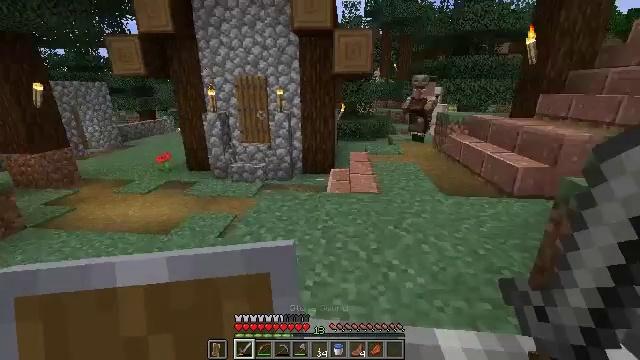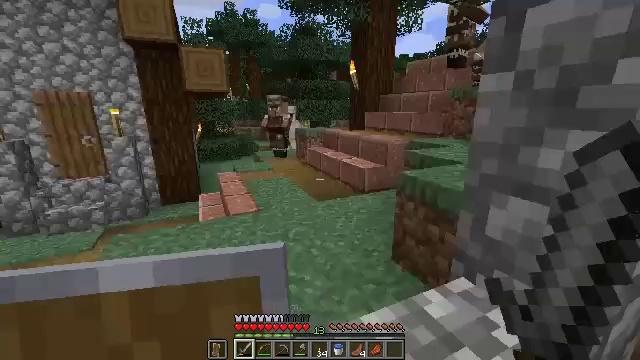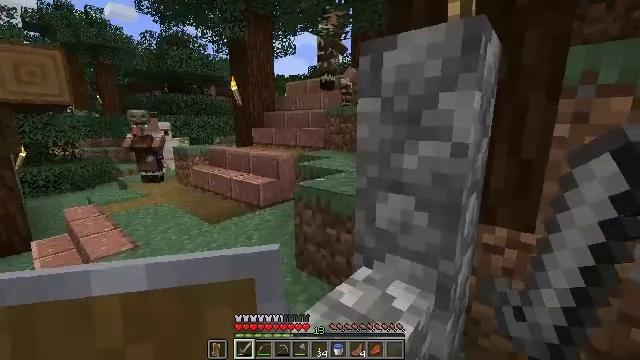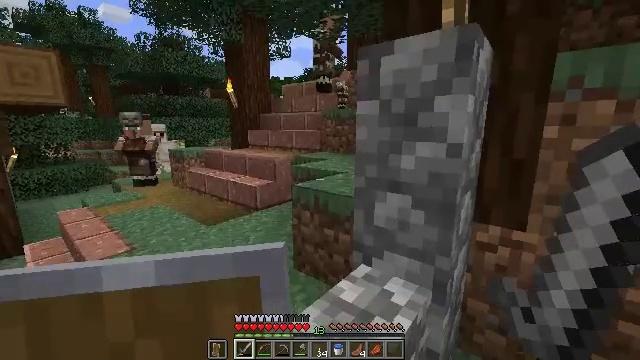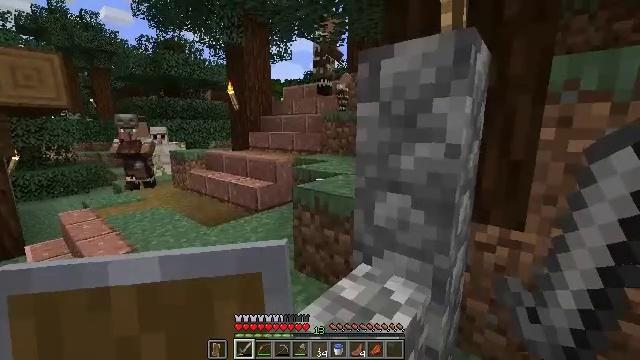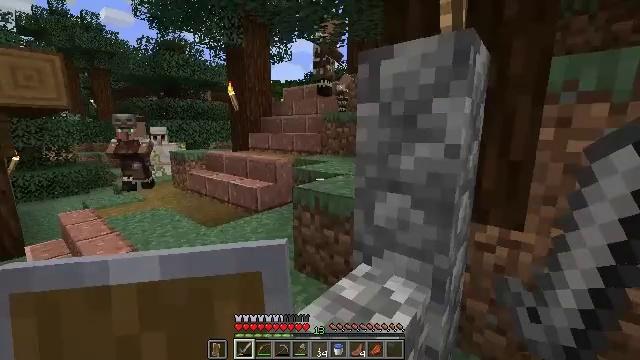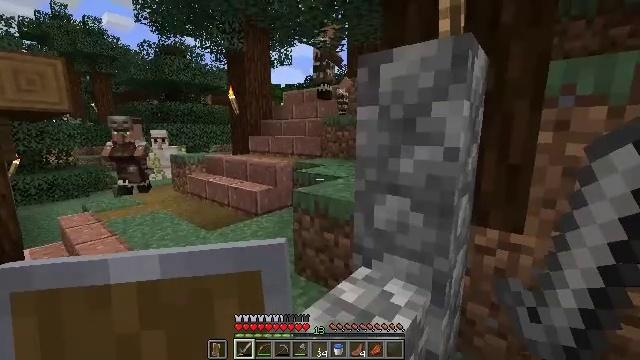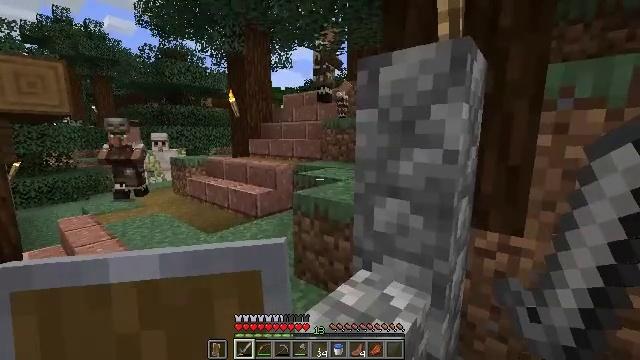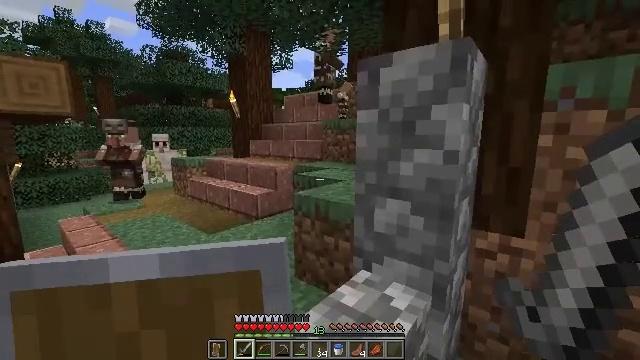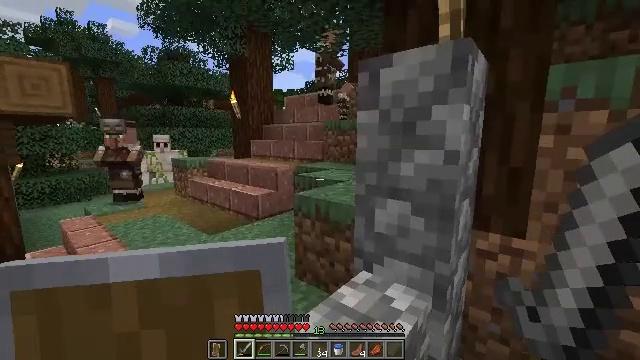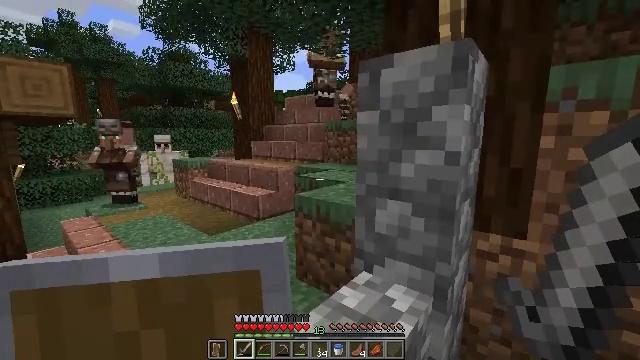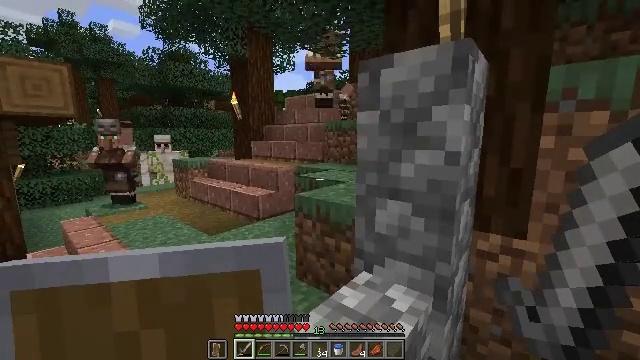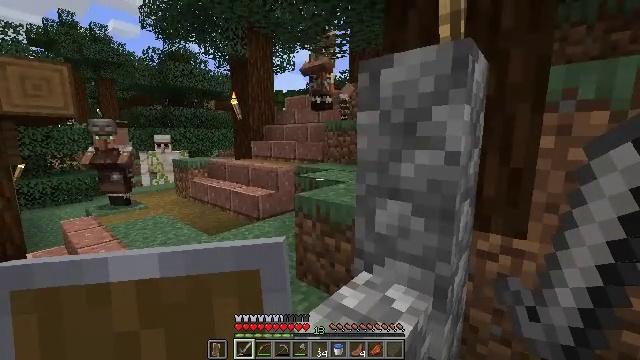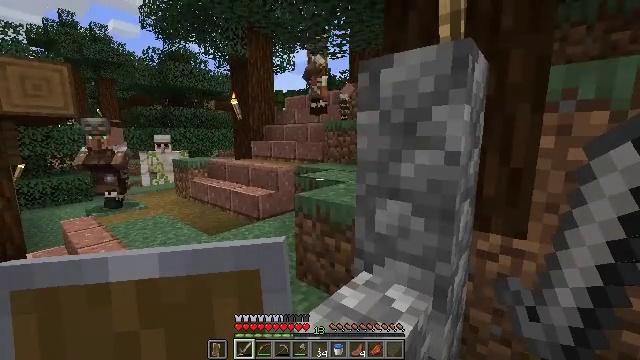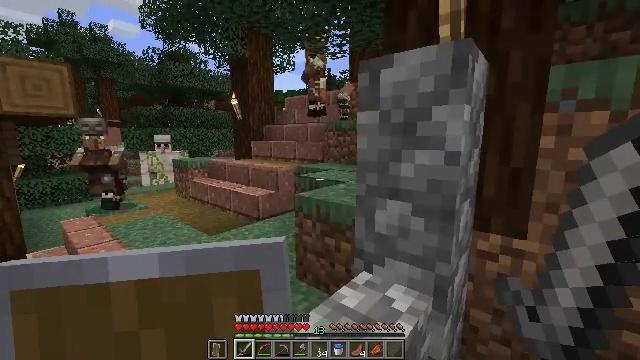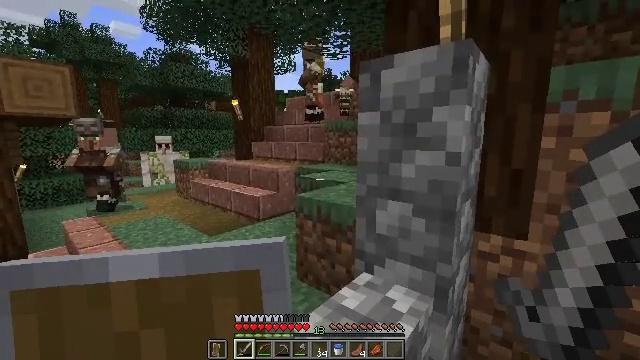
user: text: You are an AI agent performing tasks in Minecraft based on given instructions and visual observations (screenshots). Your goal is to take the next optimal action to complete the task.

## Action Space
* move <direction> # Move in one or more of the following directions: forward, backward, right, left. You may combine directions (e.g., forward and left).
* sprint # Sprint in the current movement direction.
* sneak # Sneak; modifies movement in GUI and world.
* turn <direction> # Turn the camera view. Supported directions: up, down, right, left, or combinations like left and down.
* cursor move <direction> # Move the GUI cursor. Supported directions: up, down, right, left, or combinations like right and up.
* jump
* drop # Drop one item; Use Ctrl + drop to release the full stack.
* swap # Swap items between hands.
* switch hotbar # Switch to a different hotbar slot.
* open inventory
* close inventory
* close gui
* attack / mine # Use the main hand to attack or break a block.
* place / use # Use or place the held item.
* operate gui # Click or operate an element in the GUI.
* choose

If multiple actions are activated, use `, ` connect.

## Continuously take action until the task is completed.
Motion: motion action
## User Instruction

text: Collect potatoes from the garden.
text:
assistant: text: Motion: move forward and move left, turn right and up
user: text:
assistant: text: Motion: move forward and move left, turn right and up
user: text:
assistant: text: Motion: move forward and move left, turn right
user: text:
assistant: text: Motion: no_op
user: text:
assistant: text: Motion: no_op
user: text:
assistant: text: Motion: no_op
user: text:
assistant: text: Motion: no_op
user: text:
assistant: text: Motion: no_op
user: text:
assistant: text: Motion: no_op
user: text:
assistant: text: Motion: no_op
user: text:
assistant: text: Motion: no_op
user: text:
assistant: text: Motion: no_op
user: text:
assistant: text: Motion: no_op
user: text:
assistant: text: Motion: no_op
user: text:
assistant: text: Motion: no_op
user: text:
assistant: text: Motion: no_op
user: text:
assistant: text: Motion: no_op
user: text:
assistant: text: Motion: no_op
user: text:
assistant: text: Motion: no_op
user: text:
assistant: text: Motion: turn left and down
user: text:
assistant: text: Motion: turn left and down
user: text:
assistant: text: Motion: turn left
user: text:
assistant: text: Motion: no_op
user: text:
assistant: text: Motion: turn left
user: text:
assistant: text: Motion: turn left
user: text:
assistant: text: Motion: turn left
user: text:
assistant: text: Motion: no_op
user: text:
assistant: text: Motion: no_op
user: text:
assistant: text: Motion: no_op
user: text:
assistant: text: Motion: no_op